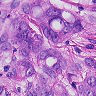
Metastatic tissue present: yes